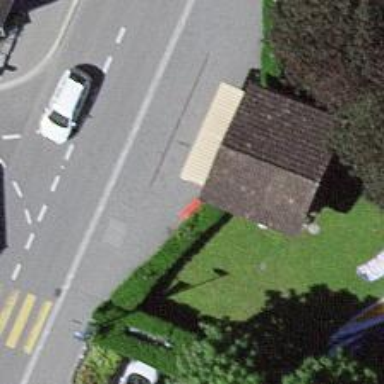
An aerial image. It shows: Kiosk located within building.